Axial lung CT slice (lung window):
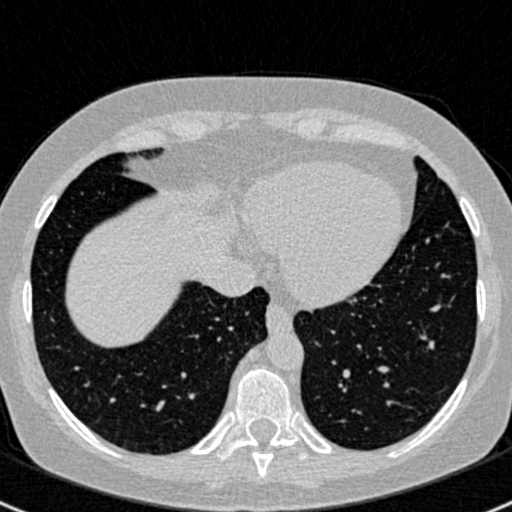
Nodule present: no